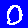
Digit: 0